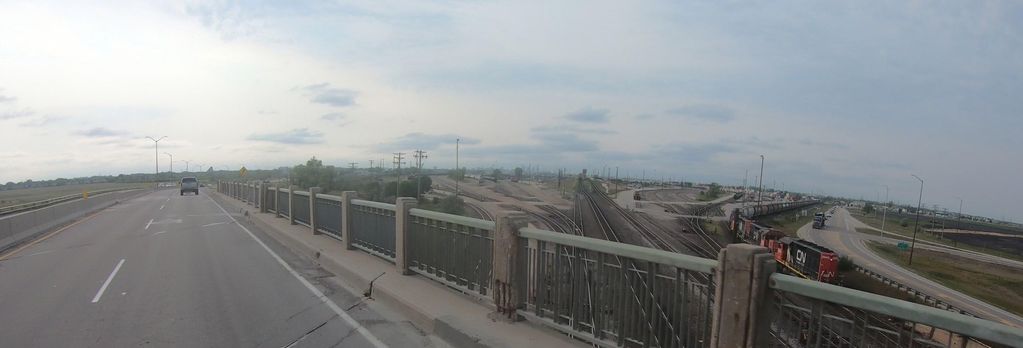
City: winnipeg